Question: I can't get a dropdown working, inside navbar using twitter bootstrap, I have:
'''
<div class="navbar navbar-inverse navbar-fixed-top">
<div class="navbar-inner">
<div class="container-fluid">
<a class="btn btn-navbar" data-toggle="collapse" data-target=".nav-collapse">
<span class="icon-bar"></span>
<span class="icon-bar"></span>
<span class="icon-bar"></span>
</a>
<div class="nav-collapse collapse">
<ul class="nav">
<li class="dropdown">
<a href="#" class="dropdown-toggle" data-toggle="dropdown">
Dropdown <b class="caret"></b></a>
<ul class="dropdown-menu">
<li><a href="#">Action</a></li>
<li><a href="#">Another action</a></li>
<li><a href="#">Something else here</a></li>
<li class="divider"></li>
<li><a href="#">Separated link</a></li>
</ul>
</li>
</ul>
</div><!--/.nav-collapse -->
</div><!--/.container-fluid -->
</div><!--/.navbar-inner -->
</div><!--/.navbar -->
'''
and the javascript in included in the head has follows:
'''
<!DOCTYPE html>
<html lang="en">
<head>
<meta charset="utf-8">
<link href="/assets/application.css?body=1" media="all" rel="stylesheet" type="text/css" />
<link href="/assets/custom.css?body=1" media="all" rel="stylesheet" type="text/css" />
<script src="/assets/jquery.js?body=1" type="text/javascript"></script>
<script src="/assets/jquery_ujs.js?body=1" type="text/javascript"></script>
<script src="/assets/bootstrap-transition.js?body=1" type="text/javascript"></script>
<script src="/assets/bootstrap-affix.js?body=1" type="text/javascript"></script>
<script src="/assets/bootstrap-alert.js?body=1" type="text/javascript"></script>
<script src="/assets/bootstrap-button.js?body=1" type="text/javascript"></script>
<script src="/assets/bootstrap-carousel.js?body=1" type="text/javascript"></script>
<script src="/assets/bootstrap-collapse.js?body=1" type="text/javascript"></script>
<script src="/assets/bootstrap-dropdown.js?body=1" type="text/javascript"></script>
<script src="/assets/bootstrap-modal.js?body=1" type="text/javascript"></script>
<script src="/assets/bootstrap-scrollspy.js?body=1" type="text/javascript"></script>
<script src="/assets/bootstrap-tab.js?body=1" type="text/javascript"></script>
<script src="/assets/bootstrap-tooltip.js?body=1" type="text/javascript"></script>
<script src="/assets/bootstrap-popover.js?body=1" type="text/javascript"></script>
<script src="/assets/bootstrap-typeahead.js?body=1" type="text/javascript"></script>
<script src="/assets/bootstrap.js?body=1" type="text/javascript"></script>
<script src="/assets/application.js?body=1" type="text/javascript"></script>
...
'''
So jquery is being included before bootstrap.js, what I'm missing ? what I'm doing wrong ?
Edit:
I've cleaned my application.js so now the head looks like this:
'''
<!DOCTYPE html>
<html lang="en">
<head>
<meta charset="utf-8">
<link href="/assets/application.css?body=1" media="all" rel="stylesheet" type="text/css" />
<link href="/assets/custom.css?body=1" media="all" rel="stylesheet" type="text/css" />
<script src="/assets/application.js?body=1" type="text/javascript"></script>
...
'''
And now appears a white triangle pointing up, that wasn't appearing before, but doesn't appear the whole dropdown...

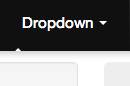
Answer: The problem turns out to be some twitter bootstrap modals that I was using in my layouts like this:
'''
<div class="modal fade" id="modal_terms">
'''
Instead of that I've changed to:
'''
<div class="modal hide" id="modal_terms">
'''
And it's all working properly now, I hope this helps someone else